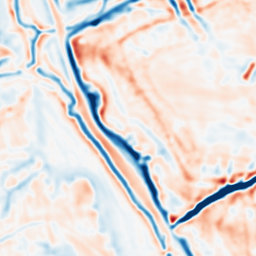
Category: multiscale
Decomposition family: dog
Decomposition parameters: sigma_low: 2
sigma_high: 5
Upsampling method: quintic
Upsampling parameters: scale: 8
Upsampling scale: 8